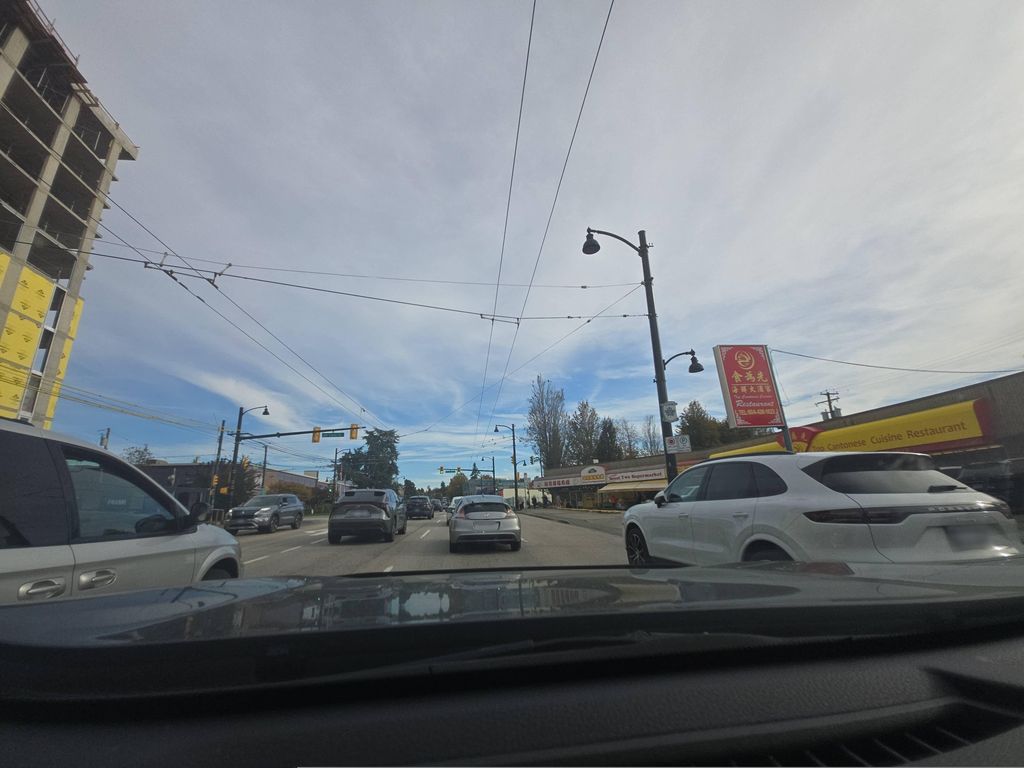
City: vancouver